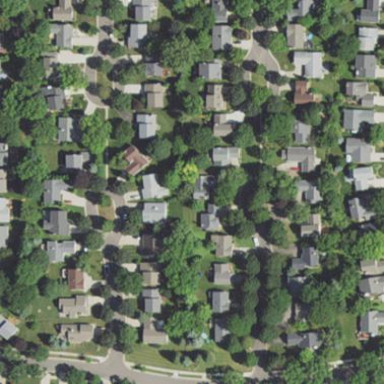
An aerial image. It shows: Residential neighbourhood.